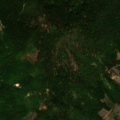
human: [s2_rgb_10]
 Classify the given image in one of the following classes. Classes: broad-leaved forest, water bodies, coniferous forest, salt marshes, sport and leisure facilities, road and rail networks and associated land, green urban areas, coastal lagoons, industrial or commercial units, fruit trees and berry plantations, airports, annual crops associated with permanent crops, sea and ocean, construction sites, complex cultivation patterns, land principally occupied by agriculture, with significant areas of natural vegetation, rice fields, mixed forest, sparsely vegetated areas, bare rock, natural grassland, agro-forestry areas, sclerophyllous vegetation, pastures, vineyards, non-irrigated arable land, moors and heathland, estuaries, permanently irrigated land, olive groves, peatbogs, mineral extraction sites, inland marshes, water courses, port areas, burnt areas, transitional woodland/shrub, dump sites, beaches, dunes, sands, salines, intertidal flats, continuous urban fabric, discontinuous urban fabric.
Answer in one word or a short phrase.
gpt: complex cultivation patterns, broad-leaved forest